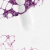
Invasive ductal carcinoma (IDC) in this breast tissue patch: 0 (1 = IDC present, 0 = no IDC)